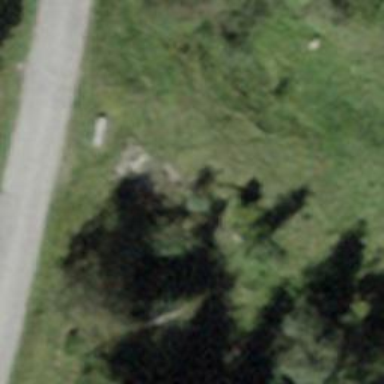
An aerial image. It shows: Bench for seating.